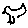
Label: bird